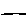
Label: line